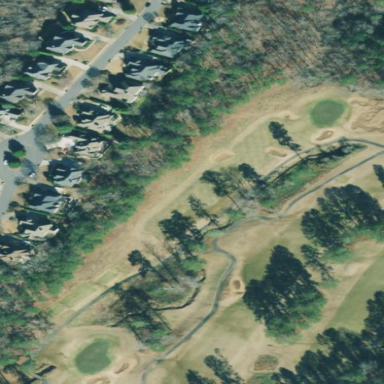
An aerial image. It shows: Area of rough grass used for golf.